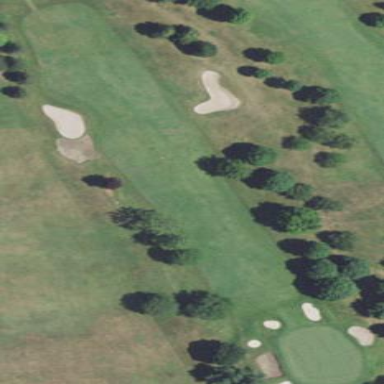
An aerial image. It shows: Golf fairway surrounded by grass.